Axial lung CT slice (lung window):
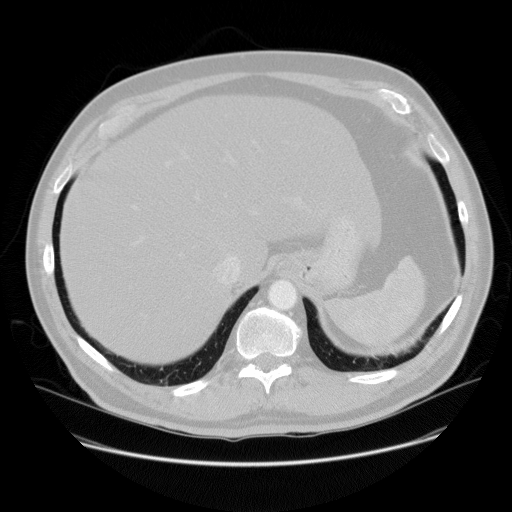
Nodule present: no